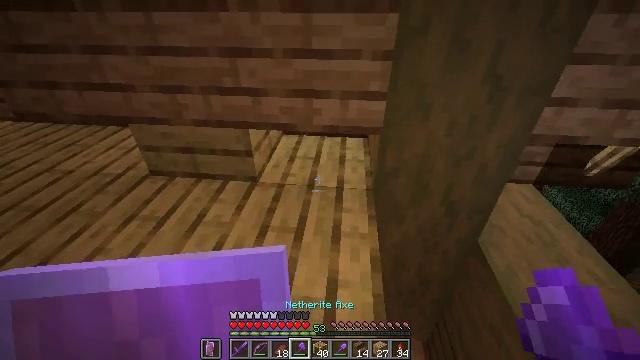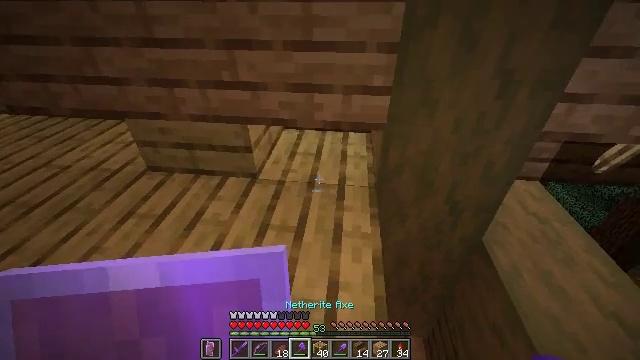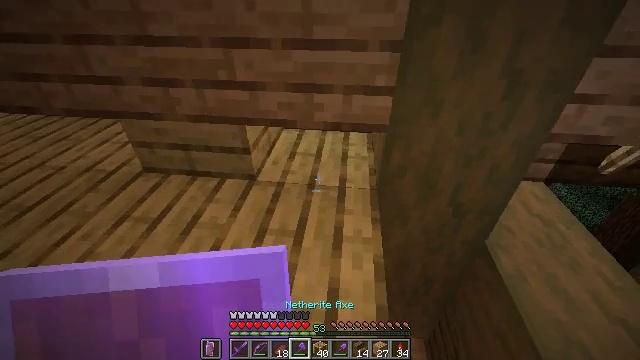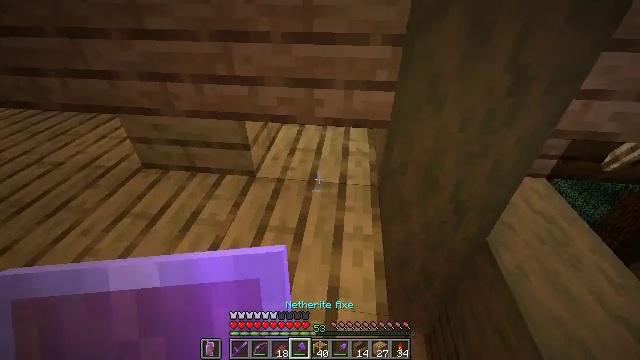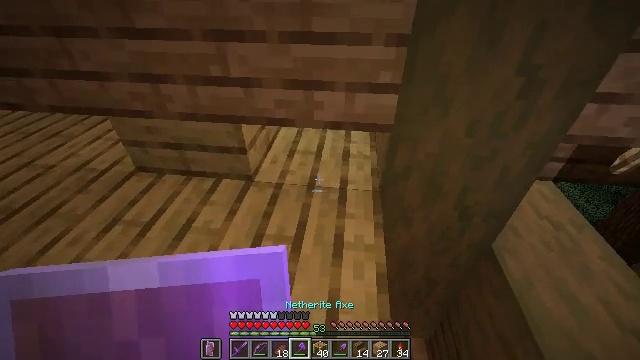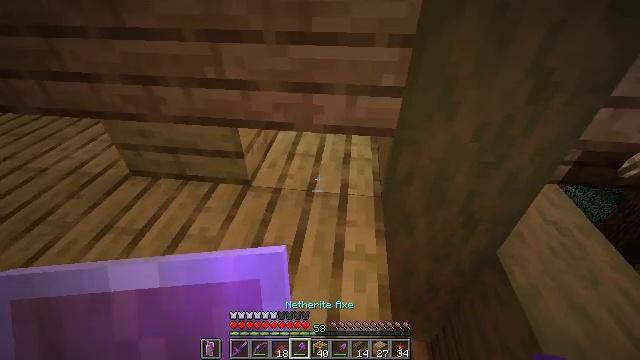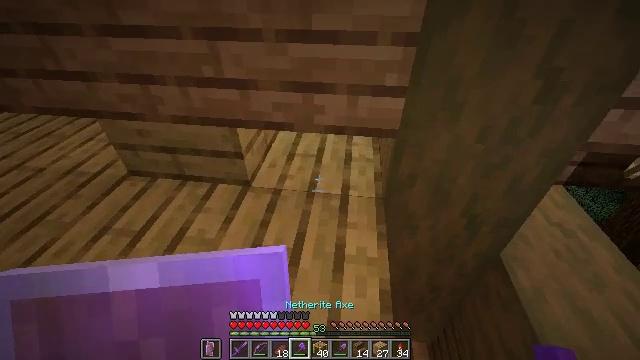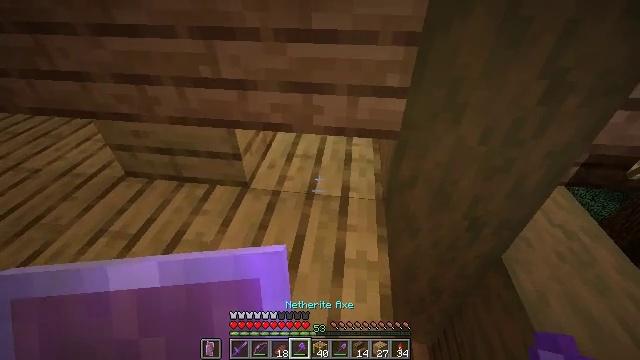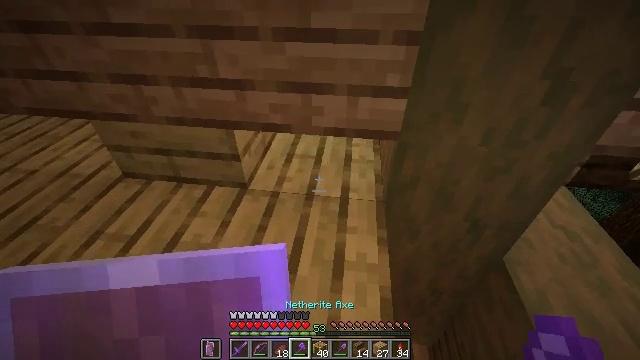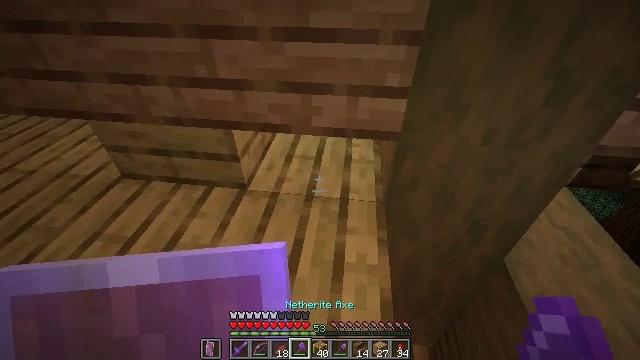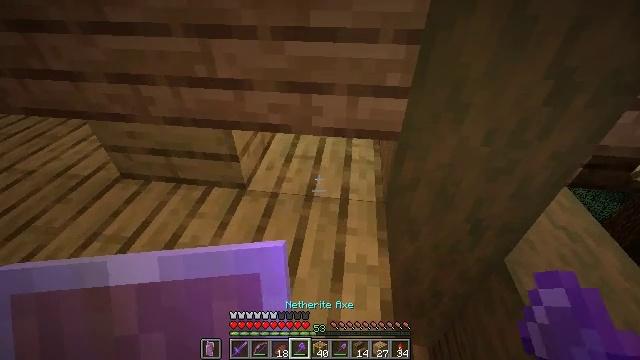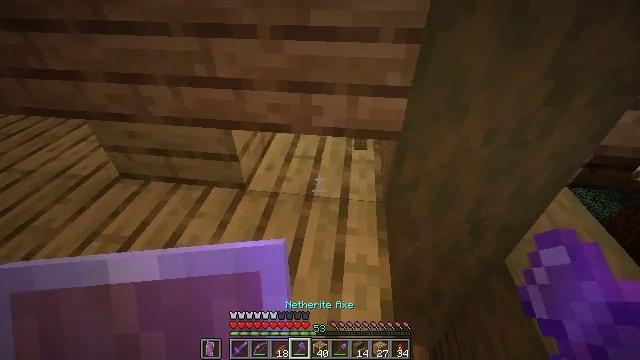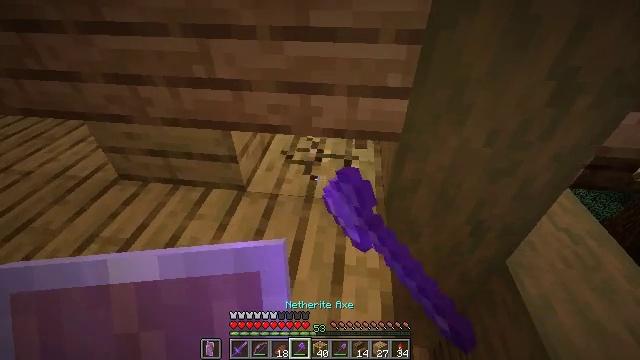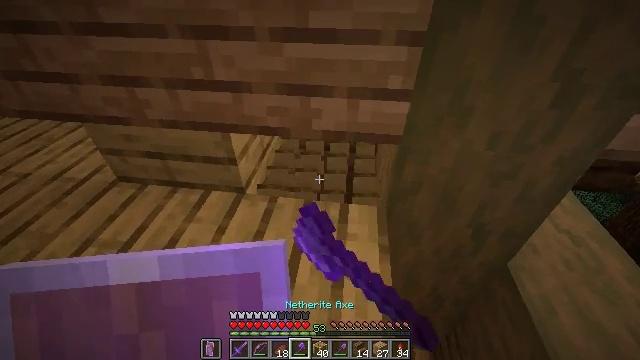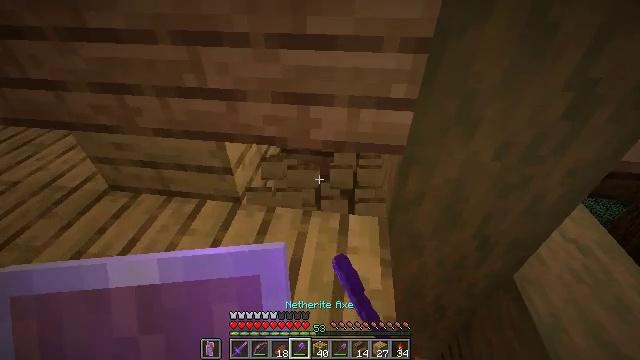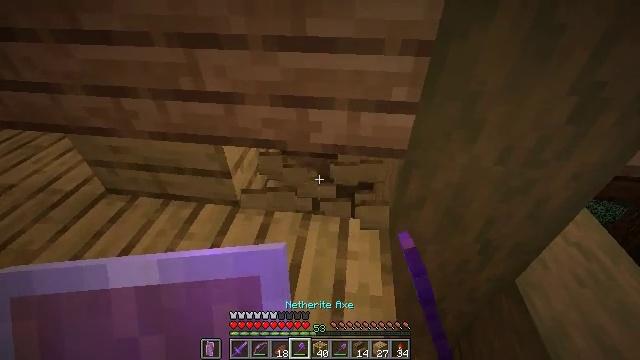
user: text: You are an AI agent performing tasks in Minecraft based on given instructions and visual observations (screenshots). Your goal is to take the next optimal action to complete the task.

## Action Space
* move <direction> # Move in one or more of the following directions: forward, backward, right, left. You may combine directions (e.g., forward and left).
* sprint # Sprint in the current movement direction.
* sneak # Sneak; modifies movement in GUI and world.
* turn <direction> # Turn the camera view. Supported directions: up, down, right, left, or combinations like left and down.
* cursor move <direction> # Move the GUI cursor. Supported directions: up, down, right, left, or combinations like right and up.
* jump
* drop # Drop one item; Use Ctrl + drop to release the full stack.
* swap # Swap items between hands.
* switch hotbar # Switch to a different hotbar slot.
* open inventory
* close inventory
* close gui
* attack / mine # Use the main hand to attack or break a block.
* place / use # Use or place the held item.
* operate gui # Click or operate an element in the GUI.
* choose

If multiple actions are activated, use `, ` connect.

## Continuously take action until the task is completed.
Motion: motion action
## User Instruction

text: Dig up the oak slab used in construction.
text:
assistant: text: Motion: move forward, sneak, turn down
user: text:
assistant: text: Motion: move forward, sneak
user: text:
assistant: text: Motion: move forward, sneak, turn down
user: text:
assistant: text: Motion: move forward, sneak
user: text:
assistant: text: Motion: move forward, sneak
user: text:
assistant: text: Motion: move forward, sneak
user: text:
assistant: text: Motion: sneak
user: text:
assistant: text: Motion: sneak
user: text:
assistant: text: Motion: sneak
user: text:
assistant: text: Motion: sneak
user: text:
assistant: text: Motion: sneak, attack / mine
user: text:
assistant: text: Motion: move forward, sneak, attack / mine
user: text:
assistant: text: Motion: move forward, sneak, attack / mine
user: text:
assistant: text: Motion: move forward, sneak, attack / mine
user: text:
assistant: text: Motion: move forward, sneak, attack / mine
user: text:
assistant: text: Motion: move forward, sneak, attack / mine
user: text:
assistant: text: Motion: move forward, sneak
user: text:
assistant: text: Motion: move forward, sneak, turn left and down
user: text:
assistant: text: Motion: move forward, sneak, turn down
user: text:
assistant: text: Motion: move forward, sneak, turn left and down
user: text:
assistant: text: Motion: sneak
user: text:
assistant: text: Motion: sneak
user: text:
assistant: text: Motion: sneak
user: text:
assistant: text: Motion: move forward, sneak
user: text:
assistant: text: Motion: move forward, sneak
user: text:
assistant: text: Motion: move forward, sneak
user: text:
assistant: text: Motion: move forward, sneak
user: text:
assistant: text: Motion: move forward, sneak
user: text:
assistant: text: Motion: move forward, sneak
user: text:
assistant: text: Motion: move forward, sneak